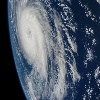
Label: cloud